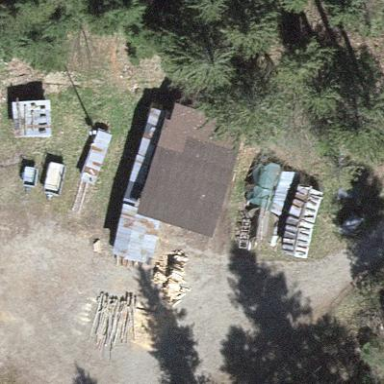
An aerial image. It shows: Shed building.